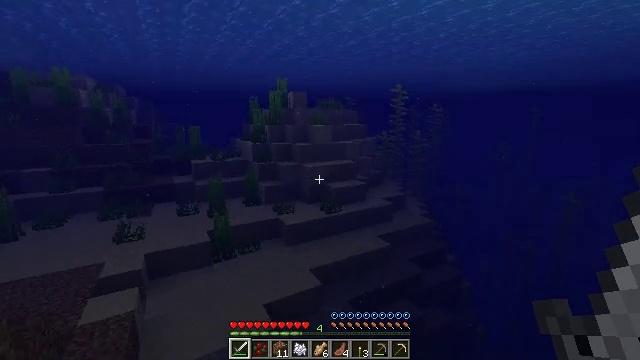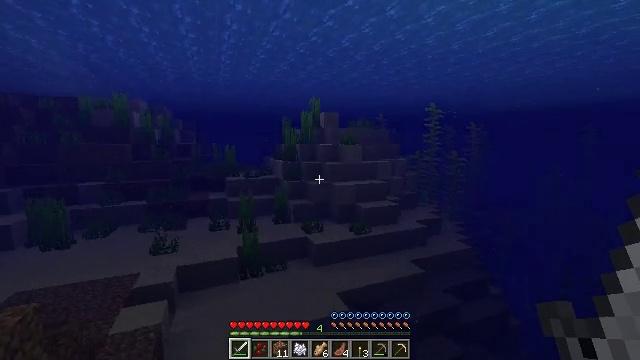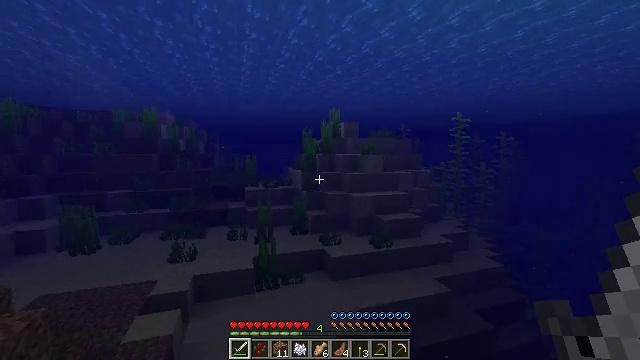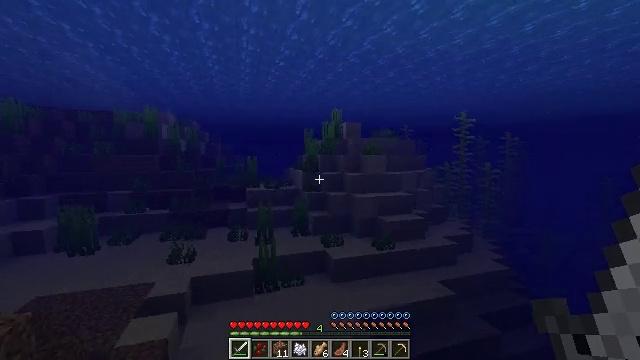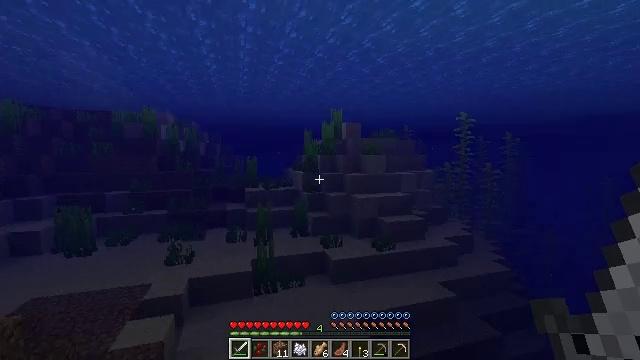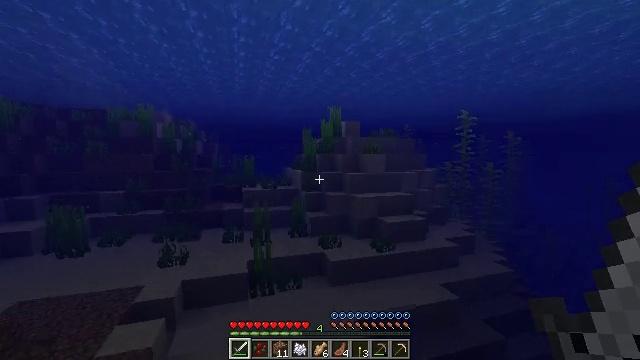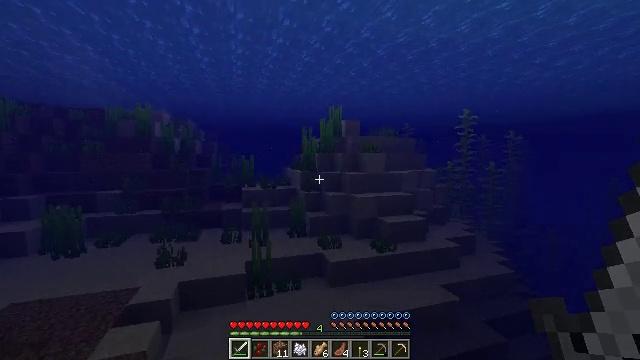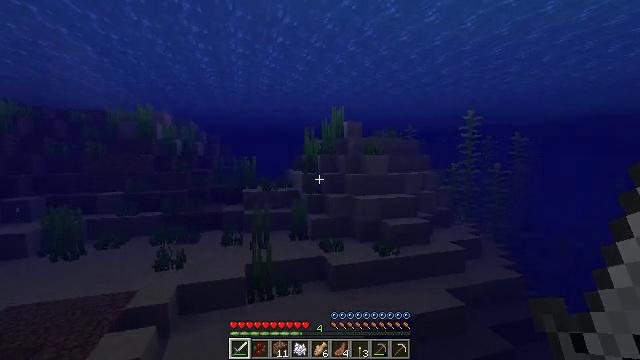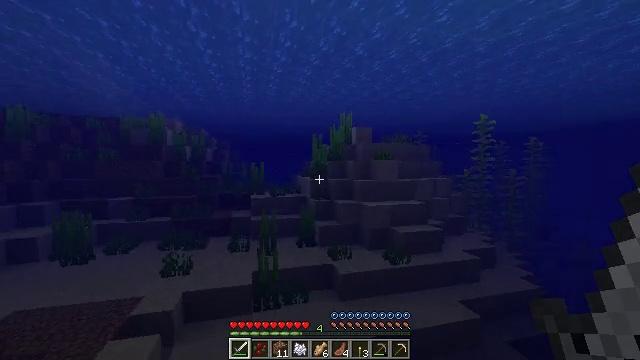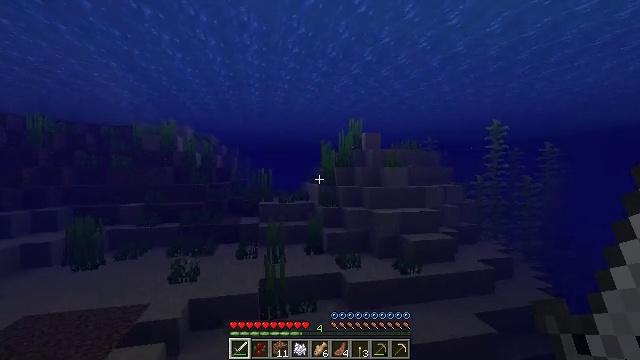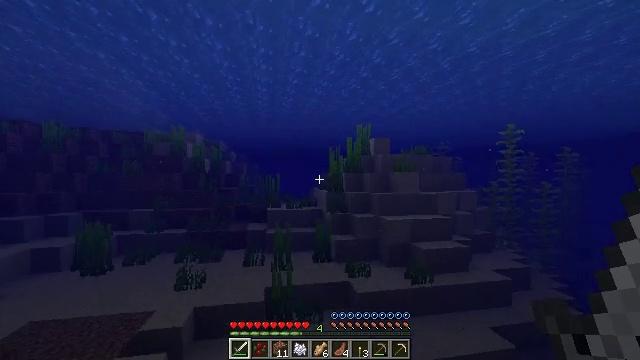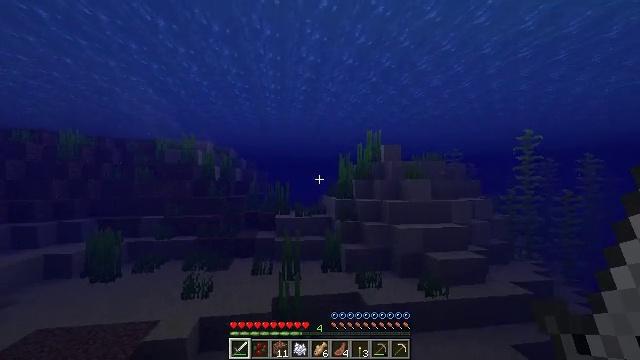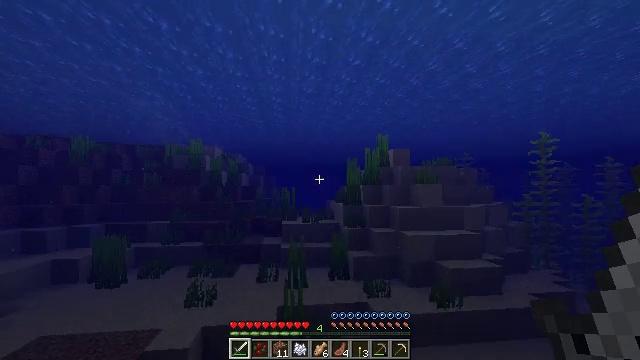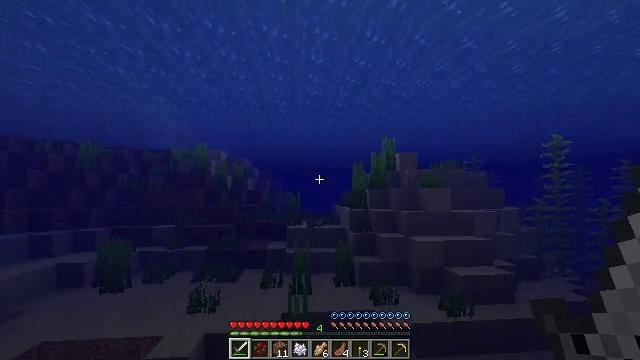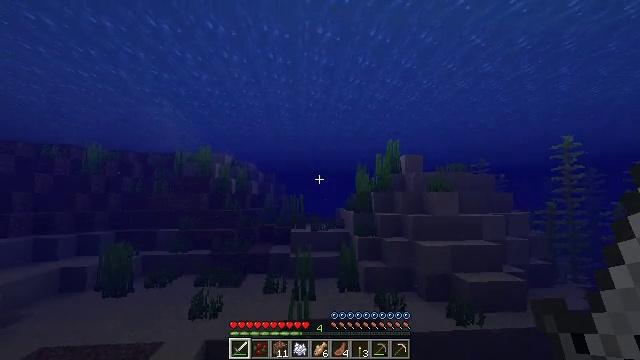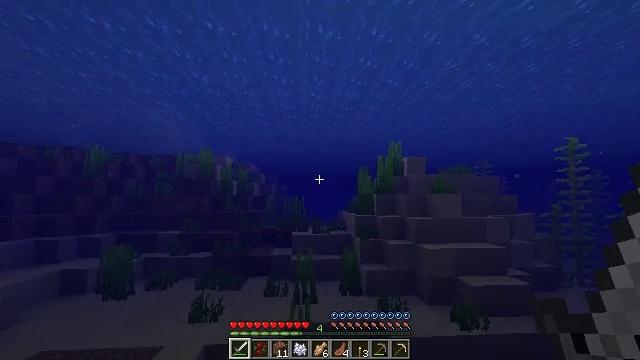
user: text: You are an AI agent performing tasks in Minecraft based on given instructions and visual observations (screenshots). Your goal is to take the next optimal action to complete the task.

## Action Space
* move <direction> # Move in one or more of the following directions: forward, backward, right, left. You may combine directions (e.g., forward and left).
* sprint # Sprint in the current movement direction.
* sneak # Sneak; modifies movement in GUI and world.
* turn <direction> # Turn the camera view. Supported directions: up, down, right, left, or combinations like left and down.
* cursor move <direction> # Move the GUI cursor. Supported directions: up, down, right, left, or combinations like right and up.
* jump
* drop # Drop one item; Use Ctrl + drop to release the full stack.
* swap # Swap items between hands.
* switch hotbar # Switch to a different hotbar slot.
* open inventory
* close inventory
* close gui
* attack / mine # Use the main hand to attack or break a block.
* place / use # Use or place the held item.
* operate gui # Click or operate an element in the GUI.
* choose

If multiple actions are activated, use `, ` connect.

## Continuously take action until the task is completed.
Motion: motion action
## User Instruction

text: Catch and defeat a cod.
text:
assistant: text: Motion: move forward, turn left and up
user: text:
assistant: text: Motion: move forward, turn left and up
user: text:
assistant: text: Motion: move forward
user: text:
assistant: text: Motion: move forward
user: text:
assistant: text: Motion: move forward
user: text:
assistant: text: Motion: move forward
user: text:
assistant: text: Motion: move forward
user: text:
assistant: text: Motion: move forward, turn left and up
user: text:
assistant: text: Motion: move forward, turn left and up
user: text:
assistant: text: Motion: move forward, turn left and up
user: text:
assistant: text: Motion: move forward, turn left and up
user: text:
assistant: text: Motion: move forward, turn left and up
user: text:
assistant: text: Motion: move forward, turn left
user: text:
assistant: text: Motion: move forward, turn left
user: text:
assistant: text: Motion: move forward
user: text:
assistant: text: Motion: move forward
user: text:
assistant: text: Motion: move forward
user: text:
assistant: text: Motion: move forward
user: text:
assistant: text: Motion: move forward
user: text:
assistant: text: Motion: move forward
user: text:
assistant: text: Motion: move forward
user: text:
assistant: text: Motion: move forward
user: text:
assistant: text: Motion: move forward, turn right
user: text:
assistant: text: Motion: move forward, turn right
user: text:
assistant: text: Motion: move forward, turn right
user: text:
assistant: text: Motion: move forward, turn right
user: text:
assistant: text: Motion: move forward, turn right
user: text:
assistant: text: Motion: move forward, turn right and down
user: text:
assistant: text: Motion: move forward, turn right and down
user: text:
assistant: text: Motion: move forward